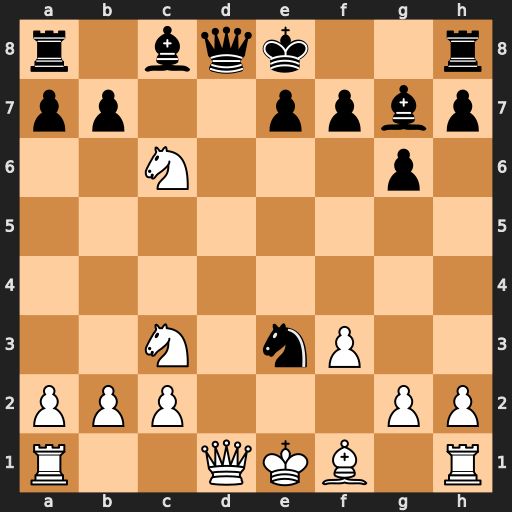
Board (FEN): r1bqk2r/pp2ppbp/2N3p1/8/8/2N1nP2/PPP3PP/R2QKB1R
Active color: w
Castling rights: KQkq
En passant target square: -
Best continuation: Qxd8#